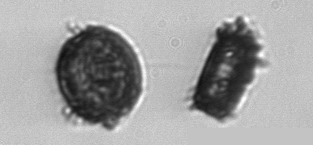
Label: Thalassiosira